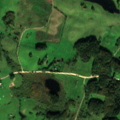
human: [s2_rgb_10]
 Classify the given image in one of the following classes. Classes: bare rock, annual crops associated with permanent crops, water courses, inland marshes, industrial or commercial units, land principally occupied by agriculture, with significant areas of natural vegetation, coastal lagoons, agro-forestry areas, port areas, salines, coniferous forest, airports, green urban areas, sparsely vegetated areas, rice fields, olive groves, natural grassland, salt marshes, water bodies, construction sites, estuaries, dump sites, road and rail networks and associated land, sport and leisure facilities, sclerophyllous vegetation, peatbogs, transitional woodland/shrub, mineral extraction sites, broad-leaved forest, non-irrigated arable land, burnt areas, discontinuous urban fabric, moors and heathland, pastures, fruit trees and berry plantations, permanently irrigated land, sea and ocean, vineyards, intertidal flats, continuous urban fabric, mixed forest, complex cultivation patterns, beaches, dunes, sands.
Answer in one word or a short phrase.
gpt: pastures, complex cultivation patterns, land principally occupied by agriculture, with significant areas of natural vegetation, mixed forest, transitional woodland/shrub